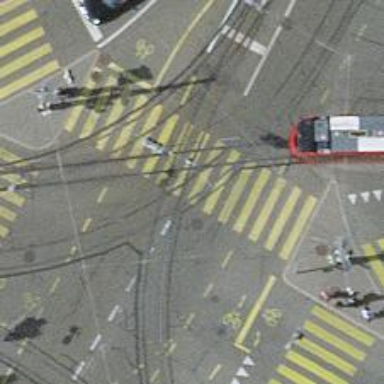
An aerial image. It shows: Tram level crossing on railway.